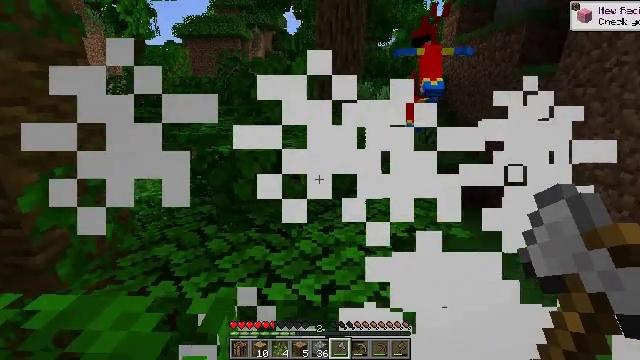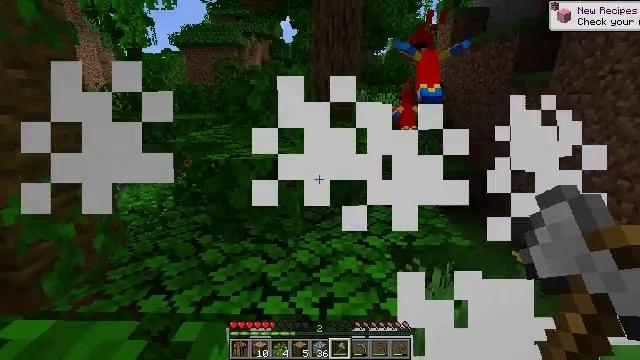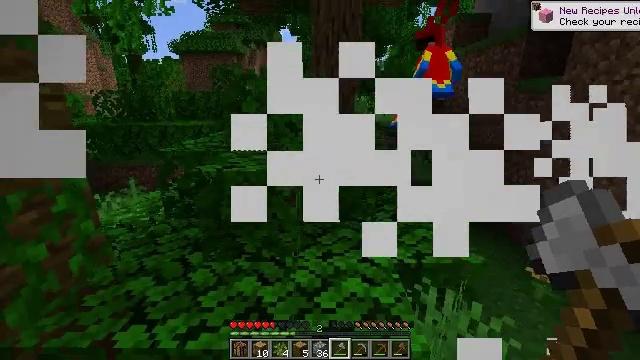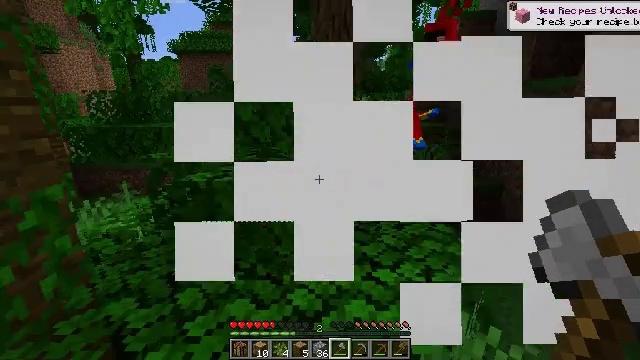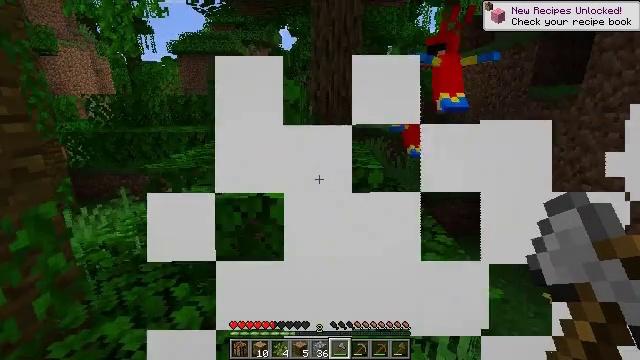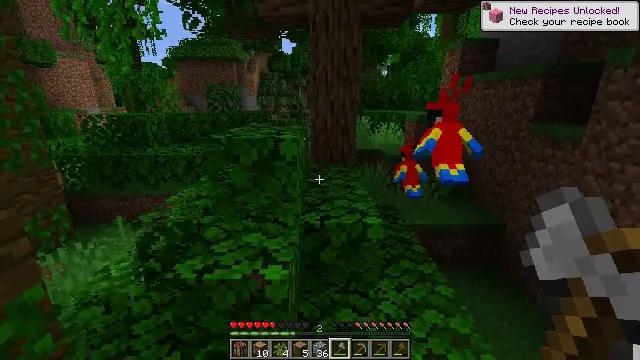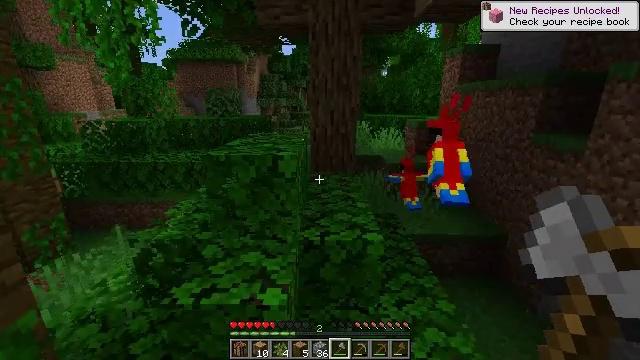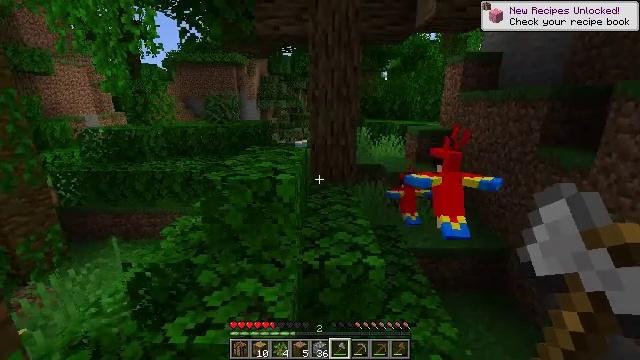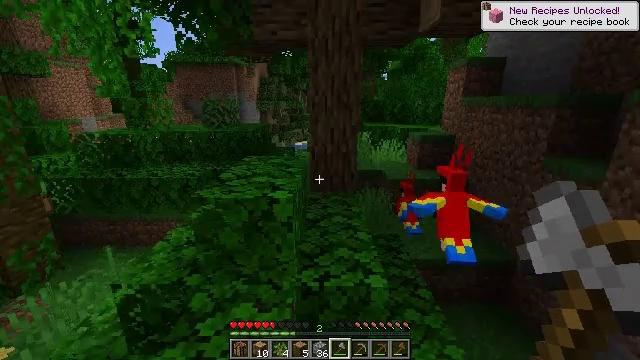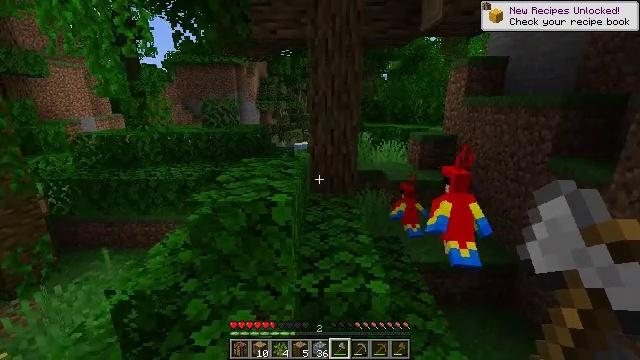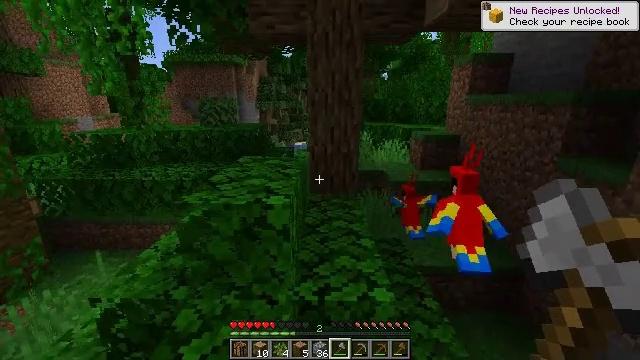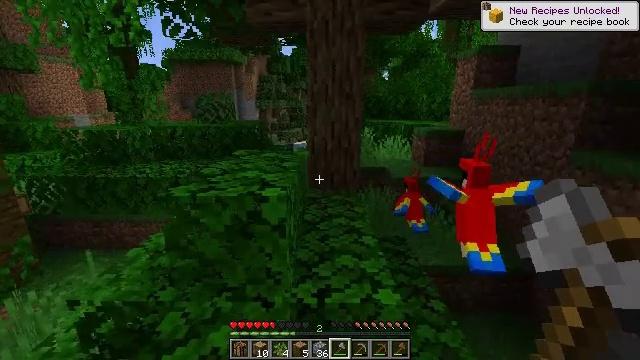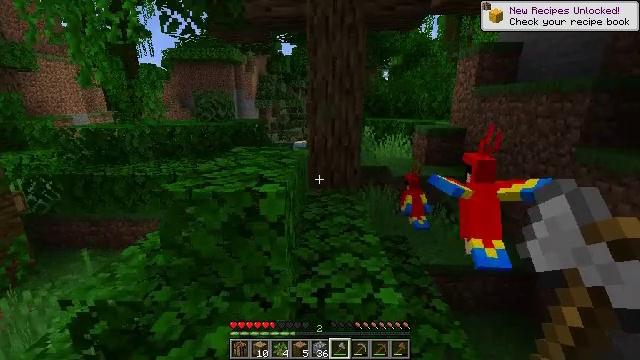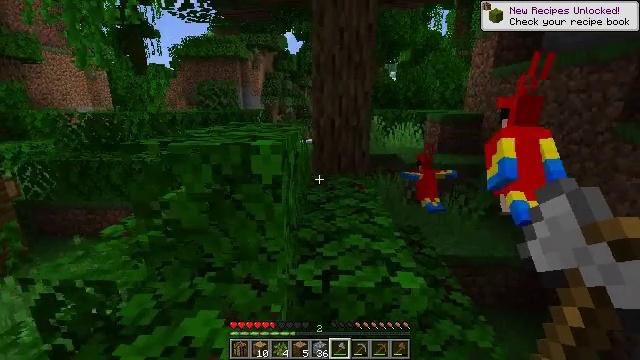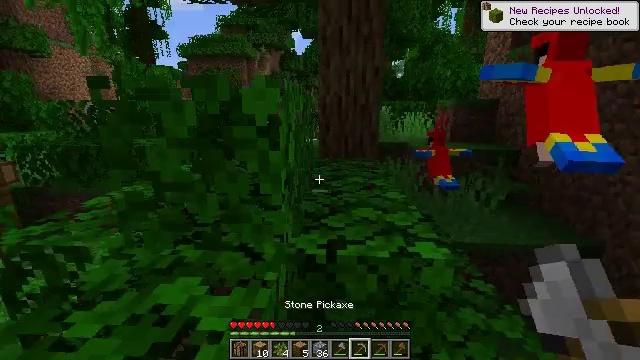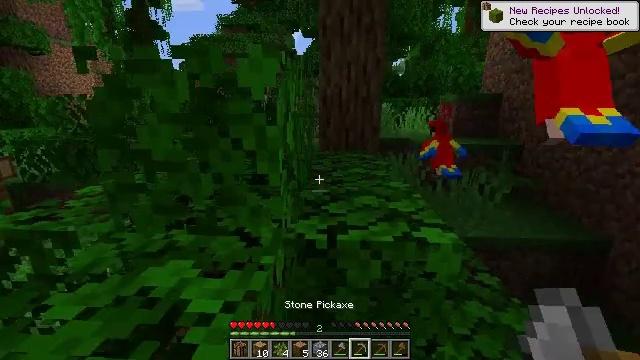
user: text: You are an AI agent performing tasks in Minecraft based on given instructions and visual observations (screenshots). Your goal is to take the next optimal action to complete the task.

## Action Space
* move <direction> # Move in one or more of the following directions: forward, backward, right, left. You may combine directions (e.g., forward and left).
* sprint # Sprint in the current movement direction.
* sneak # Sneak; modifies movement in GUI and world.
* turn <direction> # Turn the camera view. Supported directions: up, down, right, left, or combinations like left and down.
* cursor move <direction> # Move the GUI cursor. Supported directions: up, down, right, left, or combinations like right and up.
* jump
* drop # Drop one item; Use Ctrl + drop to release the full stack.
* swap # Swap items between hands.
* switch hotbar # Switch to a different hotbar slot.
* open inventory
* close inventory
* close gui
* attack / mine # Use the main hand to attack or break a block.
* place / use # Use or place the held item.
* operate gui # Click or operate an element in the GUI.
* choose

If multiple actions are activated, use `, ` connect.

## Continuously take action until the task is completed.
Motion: motion action
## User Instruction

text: Eliminate the parrot.
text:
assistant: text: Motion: move forward, turn up
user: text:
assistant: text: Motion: move forward, turn up
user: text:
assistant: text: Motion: move forward
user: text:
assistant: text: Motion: move forward, jump
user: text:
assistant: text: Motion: move forward, jump
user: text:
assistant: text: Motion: move forward, jump
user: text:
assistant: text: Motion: move forward, jump
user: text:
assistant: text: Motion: move forward, jump
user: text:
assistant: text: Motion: move forward, jump
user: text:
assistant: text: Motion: move forward
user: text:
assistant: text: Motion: move forward
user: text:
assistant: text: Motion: move forward
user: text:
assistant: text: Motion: move forward, turn left
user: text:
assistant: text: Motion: move forward, turn left
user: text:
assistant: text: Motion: move forward
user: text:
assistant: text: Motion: move forward
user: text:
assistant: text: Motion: move forward, turn left, jump
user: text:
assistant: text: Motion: move forward, turn left, jump
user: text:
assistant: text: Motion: move forward, turn left, jump
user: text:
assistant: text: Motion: move forward, turn left, jump
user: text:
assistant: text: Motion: move forward, turn left, jump
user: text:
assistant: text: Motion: move forward, jump
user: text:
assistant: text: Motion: move forward, jump
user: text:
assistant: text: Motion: move forward and move right, jump
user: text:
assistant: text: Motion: move forward and move right, jump
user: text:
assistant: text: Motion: move forward and move right
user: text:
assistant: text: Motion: move forward and move right
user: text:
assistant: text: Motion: move forward and move right
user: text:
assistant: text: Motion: move forward and move right
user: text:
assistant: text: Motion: move forward and move right